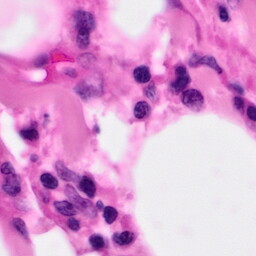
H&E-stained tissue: Pancreatic